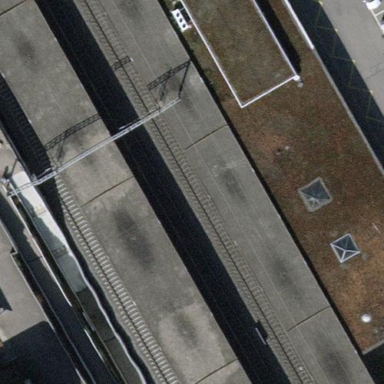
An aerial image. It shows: View of roof of building.